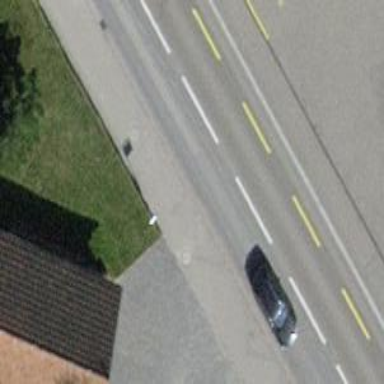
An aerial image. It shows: Bus stop with designated stop position for public transport.